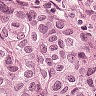
Metastatic tissue present: yes